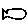
Label: fish